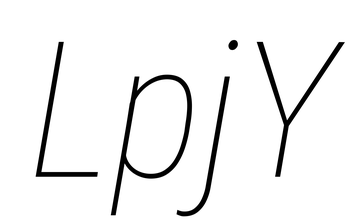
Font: Roboto-Italic_Condensed_Thin_Italic